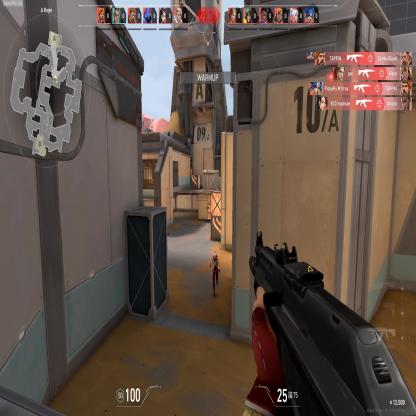
Label: enemy